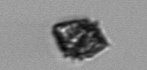
Label: Kryptoperidinium_triquetrum